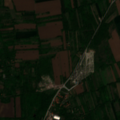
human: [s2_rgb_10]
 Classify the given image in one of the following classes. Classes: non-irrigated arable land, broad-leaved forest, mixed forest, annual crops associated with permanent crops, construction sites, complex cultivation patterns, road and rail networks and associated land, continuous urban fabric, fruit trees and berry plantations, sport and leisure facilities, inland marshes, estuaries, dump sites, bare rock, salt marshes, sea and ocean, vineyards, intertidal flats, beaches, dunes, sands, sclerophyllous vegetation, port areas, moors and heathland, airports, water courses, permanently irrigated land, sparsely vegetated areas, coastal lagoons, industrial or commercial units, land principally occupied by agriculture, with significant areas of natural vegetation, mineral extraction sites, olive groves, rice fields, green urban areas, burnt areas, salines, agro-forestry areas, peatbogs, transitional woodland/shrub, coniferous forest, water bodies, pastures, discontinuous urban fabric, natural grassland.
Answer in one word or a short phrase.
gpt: discontinuous urban fabric, non-irrigated arable land, pastures, complex cultivation patterns, land principally occupied by agriculture, with significant areas of natural vegetation, transitional woodland/shrub